Interaction volume radius: 10 \u00c5
Interaction volume height: 10 \u00c5
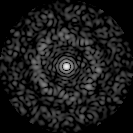
Disorder parameter: 0.8616